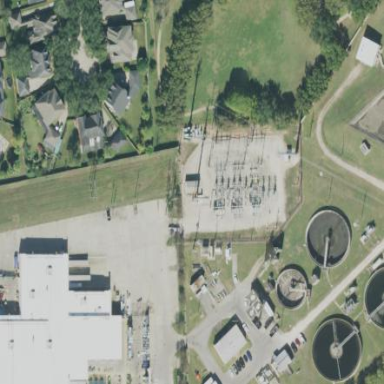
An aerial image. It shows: Outdoor power substation surrounded by fence. The substation is specifically for distribution purposes.